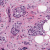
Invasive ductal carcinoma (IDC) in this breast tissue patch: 0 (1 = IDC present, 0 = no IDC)